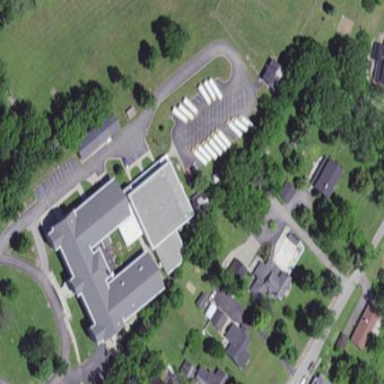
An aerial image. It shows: School.